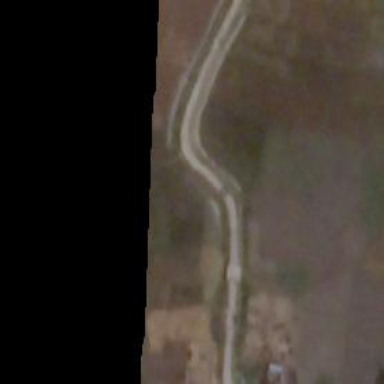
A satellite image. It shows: Unclassified road.